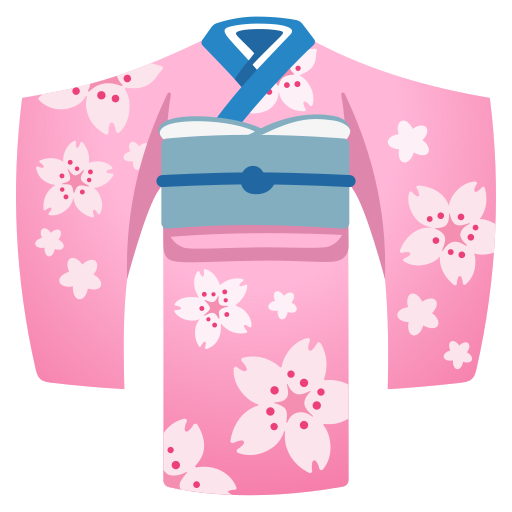
Emoji: 👘